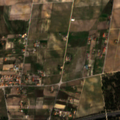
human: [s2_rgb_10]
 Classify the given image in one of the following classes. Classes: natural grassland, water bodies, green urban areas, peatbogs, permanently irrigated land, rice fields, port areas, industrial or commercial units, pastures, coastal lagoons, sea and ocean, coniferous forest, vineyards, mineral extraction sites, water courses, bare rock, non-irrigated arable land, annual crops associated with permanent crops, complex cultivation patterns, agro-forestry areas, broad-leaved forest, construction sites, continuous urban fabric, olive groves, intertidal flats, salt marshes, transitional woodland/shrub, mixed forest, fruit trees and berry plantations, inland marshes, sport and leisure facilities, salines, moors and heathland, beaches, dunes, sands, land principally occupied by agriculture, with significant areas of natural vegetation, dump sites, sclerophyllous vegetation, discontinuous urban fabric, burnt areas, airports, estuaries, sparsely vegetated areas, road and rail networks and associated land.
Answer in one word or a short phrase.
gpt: vineyards, complex cultivation patterns, broad-leaved forest